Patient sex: M
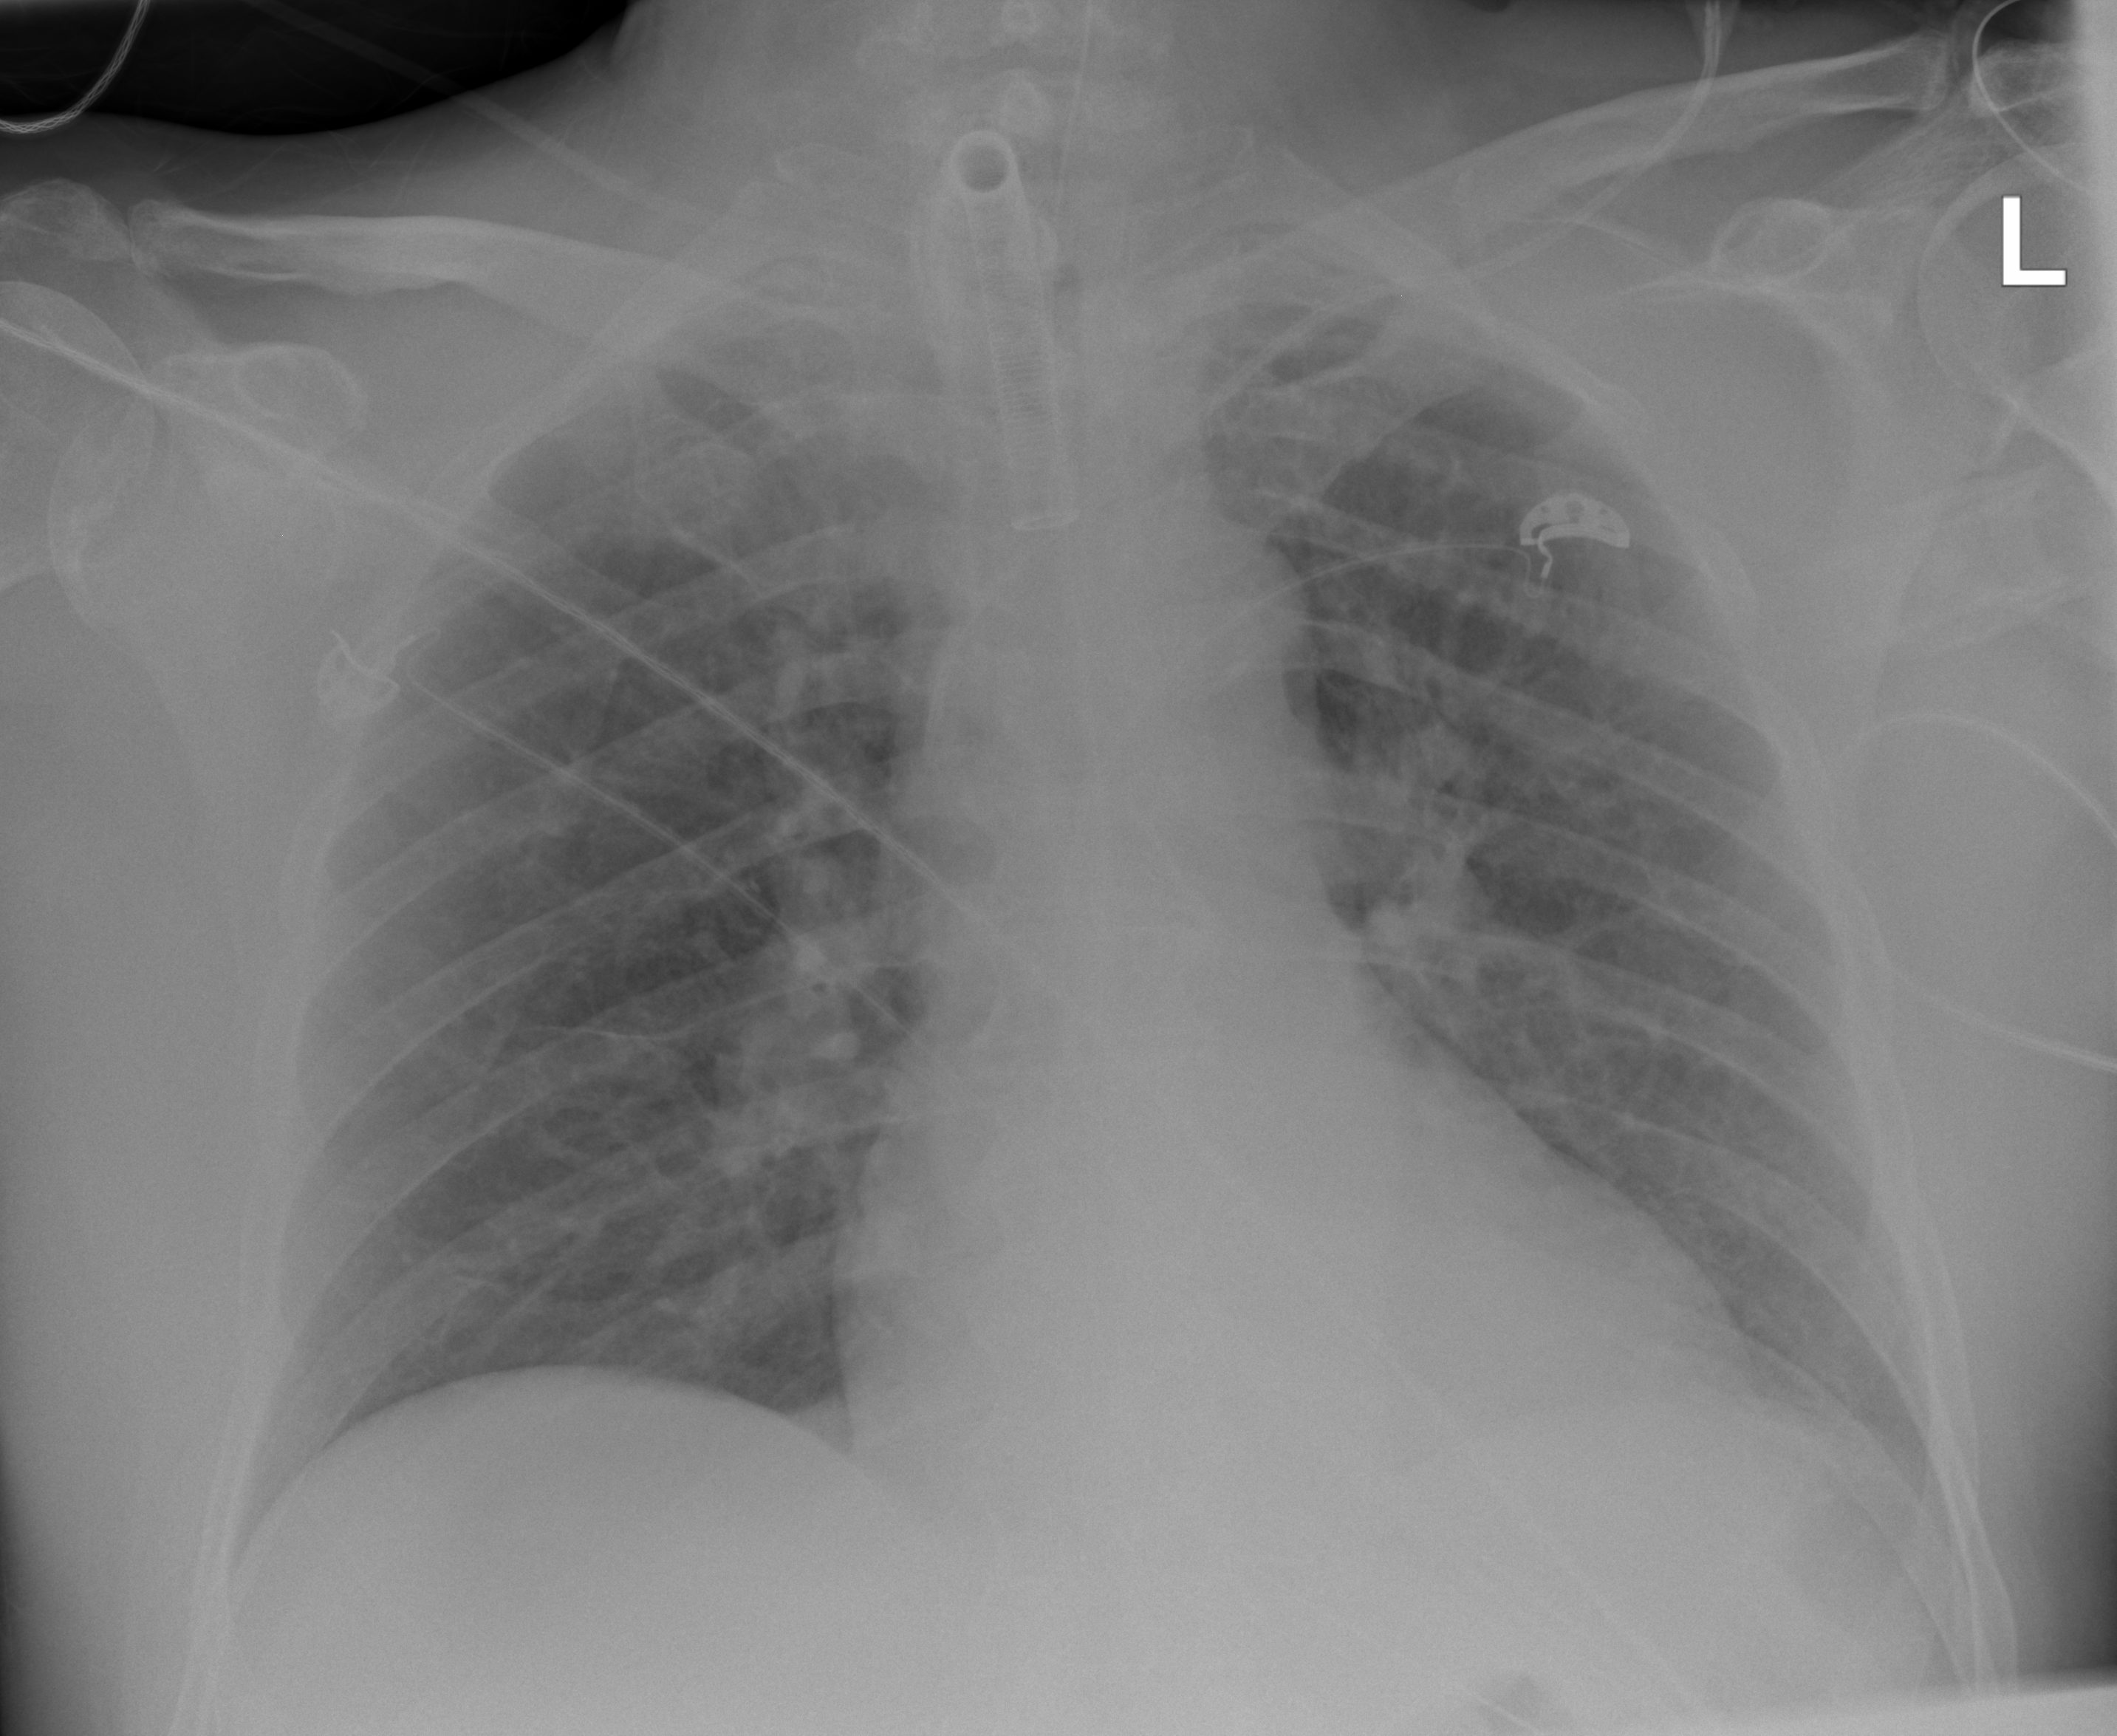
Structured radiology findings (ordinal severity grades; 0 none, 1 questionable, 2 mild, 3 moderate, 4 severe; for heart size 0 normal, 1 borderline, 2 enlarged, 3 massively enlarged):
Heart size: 1
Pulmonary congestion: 2
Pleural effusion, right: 0
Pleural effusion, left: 1
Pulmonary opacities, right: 0
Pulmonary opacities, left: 1
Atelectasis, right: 0
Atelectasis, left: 2